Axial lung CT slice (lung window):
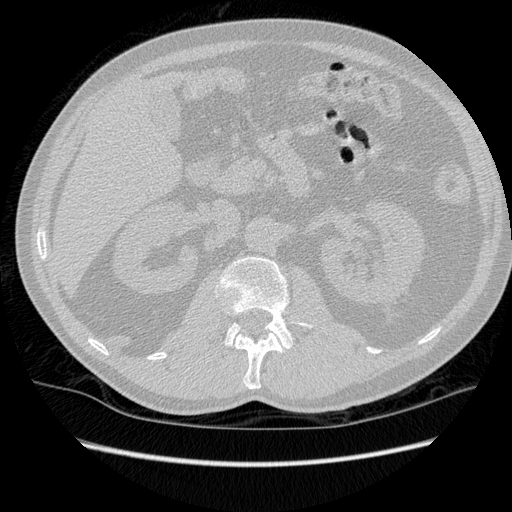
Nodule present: no